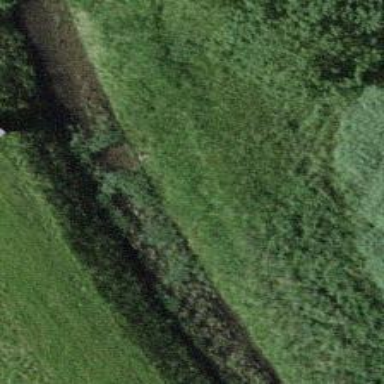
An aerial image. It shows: Drain that serves as waterway.